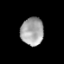
Tissue: lung
Cell type: T cells
Senescence score: 0.5843
Nuclear area (px): 624
Mean DAPI intensity: 164.982